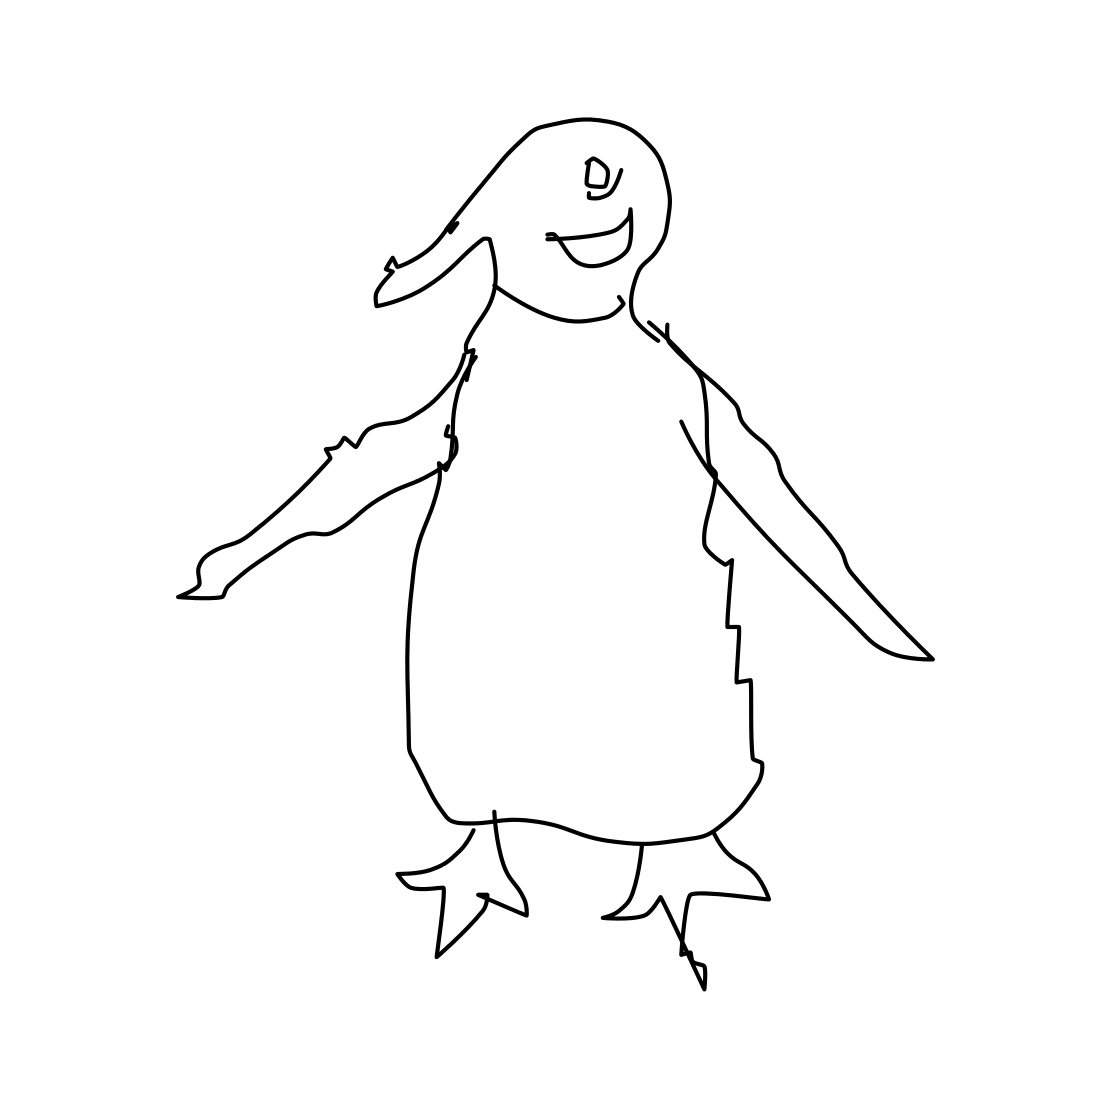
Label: penguin